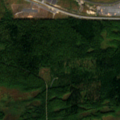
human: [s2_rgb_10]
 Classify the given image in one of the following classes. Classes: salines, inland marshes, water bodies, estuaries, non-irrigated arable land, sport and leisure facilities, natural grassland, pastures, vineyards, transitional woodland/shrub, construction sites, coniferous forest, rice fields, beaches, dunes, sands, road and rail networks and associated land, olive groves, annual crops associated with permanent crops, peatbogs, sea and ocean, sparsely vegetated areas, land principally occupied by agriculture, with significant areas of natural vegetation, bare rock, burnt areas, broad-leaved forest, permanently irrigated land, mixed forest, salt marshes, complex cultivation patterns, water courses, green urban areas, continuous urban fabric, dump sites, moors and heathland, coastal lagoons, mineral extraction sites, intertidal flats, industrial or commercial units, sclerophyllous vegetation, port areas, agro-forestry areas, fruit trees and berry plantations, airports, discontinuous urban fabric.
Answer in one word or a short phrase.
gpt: construction sites, land principally occupied by agriculture, with significant areas of natural vegetation, broad-leaved forest, mixed forest